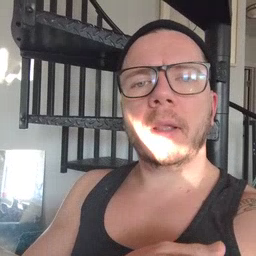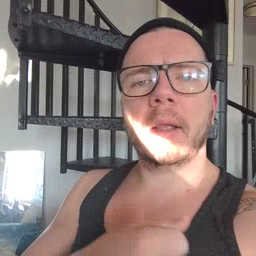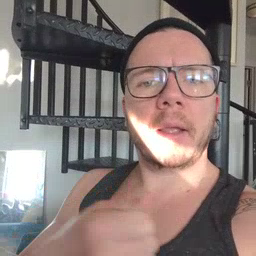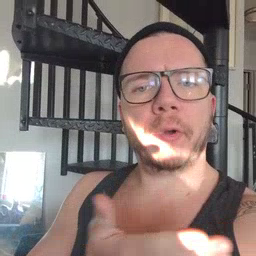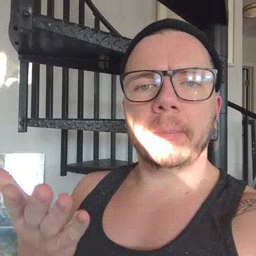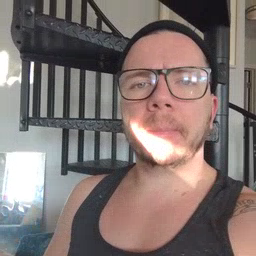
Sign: every